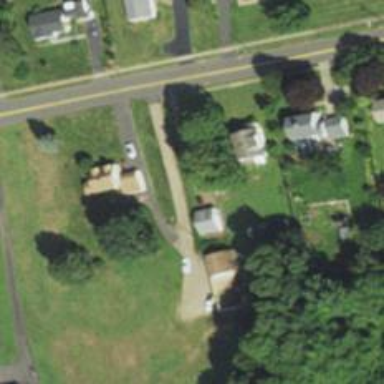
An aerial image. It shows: Residential driveway.